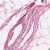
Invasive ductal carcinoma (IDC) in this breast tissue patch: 0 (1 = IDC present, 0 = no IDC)